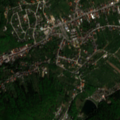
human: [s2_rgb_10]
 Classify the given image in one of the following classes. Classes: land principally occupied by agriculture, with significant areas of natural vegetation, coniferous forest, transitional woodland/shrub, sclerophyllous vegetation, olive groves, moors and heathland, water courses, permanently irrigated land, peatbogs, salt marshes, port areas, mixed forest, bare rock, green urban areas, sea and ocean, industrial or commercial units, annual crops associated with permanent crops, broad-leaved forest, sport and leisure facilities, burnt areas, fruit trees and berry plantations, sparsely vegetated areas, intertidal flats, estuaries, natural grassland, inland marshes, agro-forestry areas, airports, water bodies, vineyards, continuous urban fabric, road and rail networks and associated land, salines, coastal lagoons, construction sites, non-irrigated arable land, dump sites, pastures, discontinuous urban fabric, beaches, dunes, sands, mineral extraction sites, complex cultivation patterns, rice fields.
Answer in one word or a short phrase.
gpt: discontinuous urban fabric, complex cultivation patterns, broad-leaved forest, mixed forest